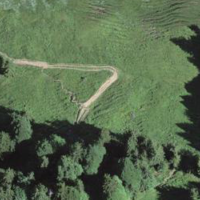
EUNIS habitat code: 43
Species observed at this site:
Chrysosplenium alternifolium
Saxifraga rotundifolia